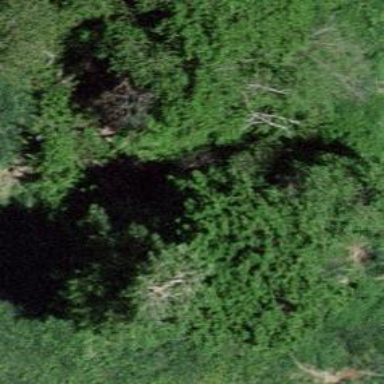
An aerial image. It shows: Forest area.